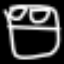
Label: bed